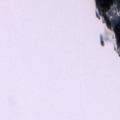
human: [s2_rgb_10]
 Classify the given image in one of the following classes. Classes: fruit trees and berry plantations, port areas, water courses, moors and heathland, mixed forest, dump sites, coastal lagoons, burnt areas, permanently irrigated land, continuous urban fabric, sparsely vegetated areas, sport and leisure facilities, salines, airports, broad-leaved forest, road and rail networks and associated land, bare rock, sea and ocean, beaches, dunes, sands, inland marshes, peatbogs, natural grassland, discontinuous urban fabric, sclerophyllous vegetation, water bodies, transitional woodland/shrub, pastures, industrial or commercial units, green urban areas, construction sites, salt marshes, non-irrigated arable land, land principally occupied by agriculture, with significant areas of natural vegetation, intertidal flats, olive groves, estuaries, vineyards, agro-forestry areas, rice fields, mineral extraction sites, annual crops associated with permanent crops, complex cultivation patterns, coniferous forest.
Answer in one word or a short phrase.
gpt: broad-leaved forest, mixed forest, water bodies